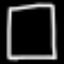
Label: square